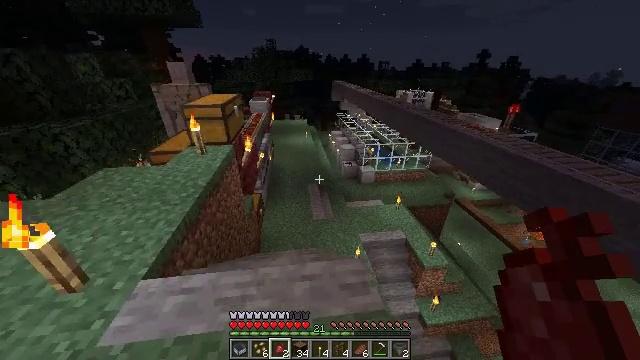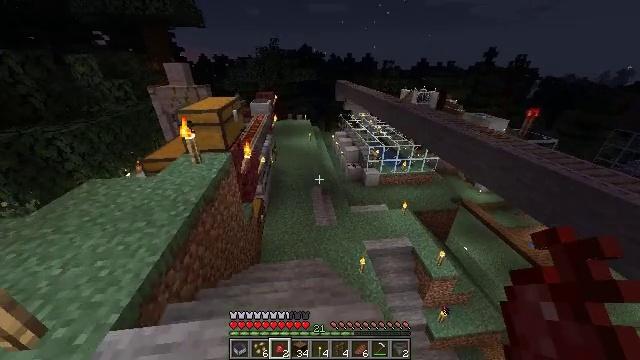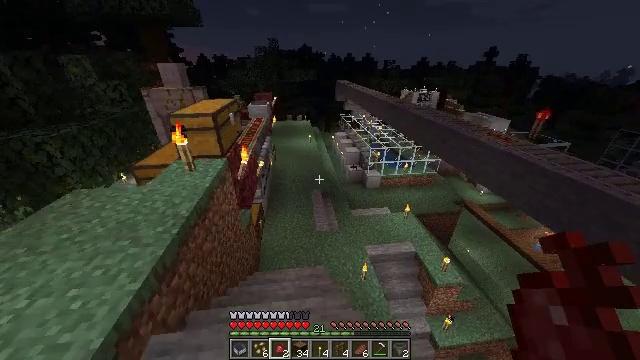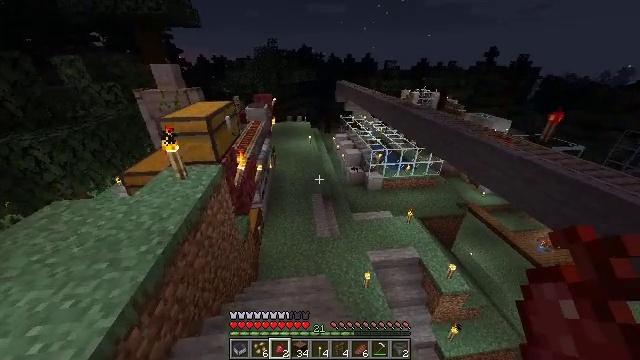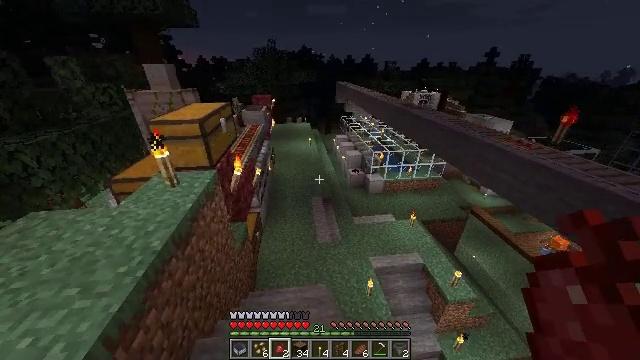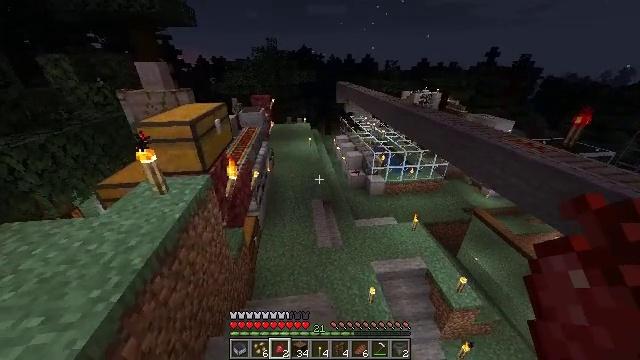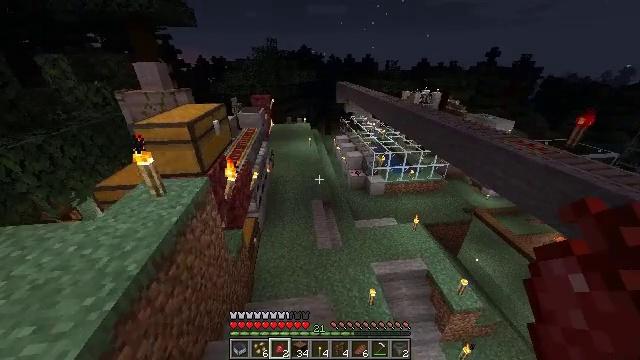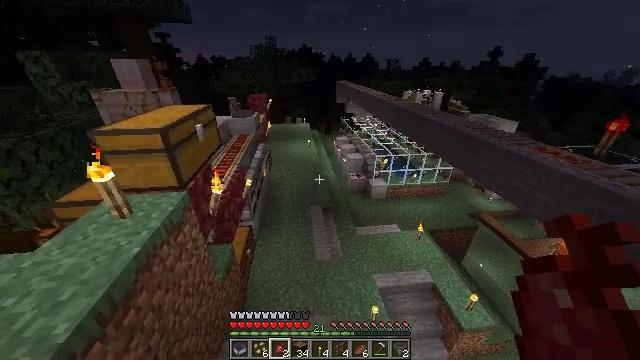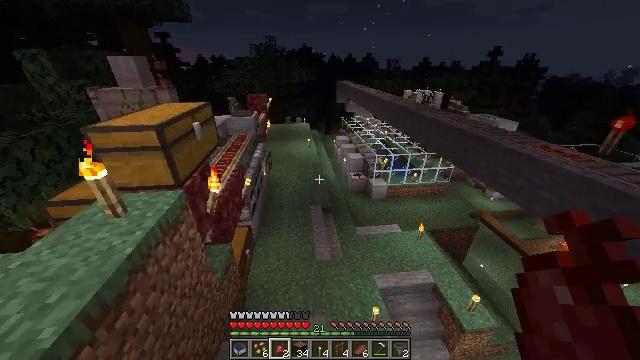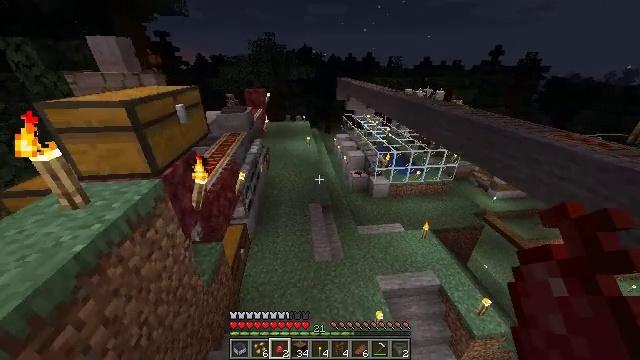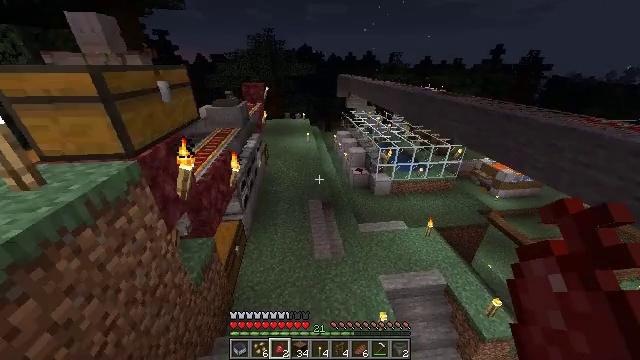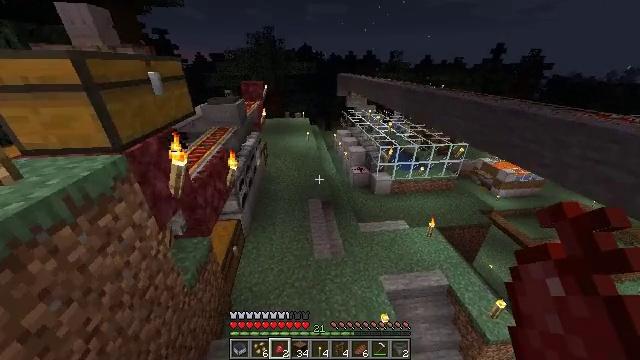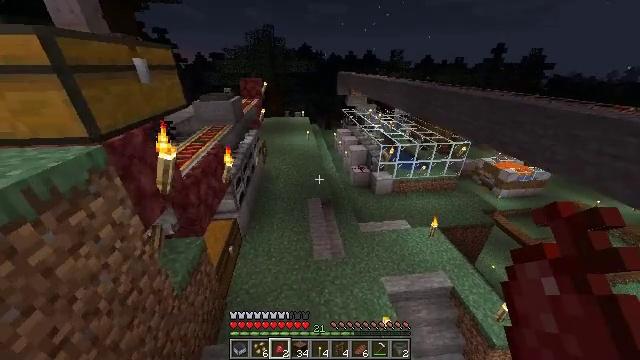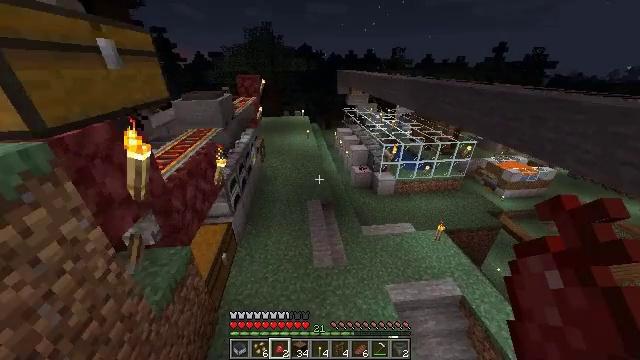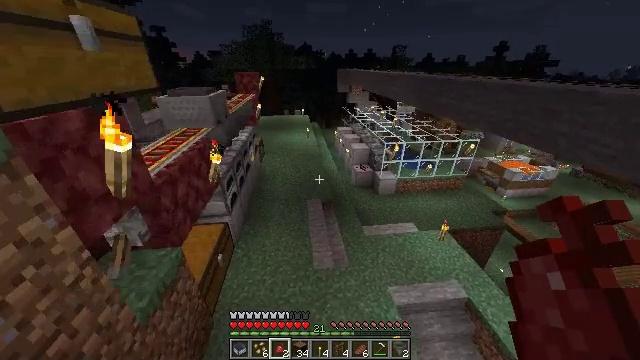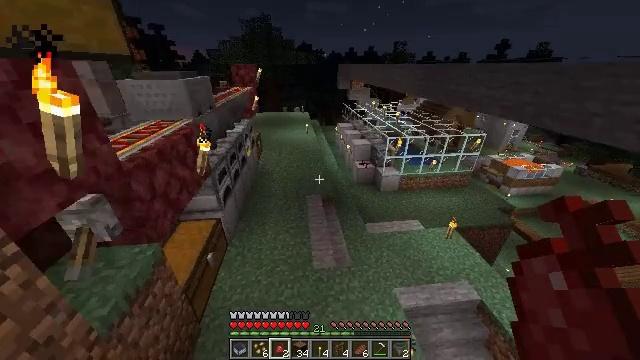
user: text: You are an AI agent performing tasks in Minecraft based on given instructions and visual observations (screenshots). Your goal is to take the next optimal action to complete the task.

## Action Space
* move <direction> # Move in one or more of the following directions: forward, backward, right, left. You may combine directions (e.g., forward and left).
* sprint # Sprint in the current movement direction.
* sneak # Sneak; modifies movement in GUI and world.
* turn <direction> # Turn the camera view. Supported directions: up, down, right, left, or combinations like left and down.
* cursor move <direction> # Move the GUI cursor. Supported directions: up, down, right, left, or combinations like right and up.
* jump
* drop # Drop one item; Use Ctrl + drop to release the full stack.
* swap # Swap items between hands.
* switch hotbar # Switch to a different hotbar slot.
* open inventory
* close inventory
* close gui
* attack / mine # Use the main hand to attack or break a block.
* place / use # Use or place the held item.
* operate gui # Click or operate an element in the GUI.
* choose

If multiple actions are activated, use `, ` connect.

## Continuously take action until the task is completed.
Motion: motion action
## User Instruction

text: Collect beetroots from the field.
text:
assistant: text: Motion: move forward, sprint
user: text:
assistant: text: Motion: move forward
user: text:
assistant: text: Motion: move forward
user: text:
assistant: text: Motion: move forward
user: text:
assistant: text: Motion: move forward
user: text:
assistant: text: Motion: move forward
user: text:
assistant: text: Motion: move forward, sprint
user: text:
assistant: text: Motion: move forward, sprint
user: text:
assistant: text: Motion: move forward, sprint
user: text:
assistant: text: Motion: move forward, sprint
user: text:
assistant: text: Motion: move forward, sprint
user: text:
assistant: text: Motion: move forward, sprint
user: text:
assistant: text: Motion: move forward, sprint
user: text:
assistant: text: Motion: move forward
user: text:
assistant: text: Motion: move forward
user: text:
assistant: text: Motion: move forward
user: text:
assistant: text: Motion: move forward
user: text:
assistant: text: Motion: move forward
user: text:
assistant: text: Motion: move forward
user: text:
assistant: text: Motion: move forward, sprint, turn right
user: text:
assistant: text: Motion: move forward, sprint, turn right
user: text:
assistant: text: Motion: move forward, sprint, turn right and down
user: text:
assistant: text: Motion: move forward, sprint, turn right and down
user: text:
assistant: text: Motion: move forward, sprint, turn right
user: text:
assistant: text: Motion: move forward, sprint, turn right
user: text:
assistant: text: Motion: move forward, turn right
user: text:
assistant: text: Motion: move forward, turn right
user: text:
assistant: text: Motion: move forward, turn right
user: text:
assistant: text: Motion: move forward, turn right and down
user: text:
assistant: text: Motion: move forward, turn right and down